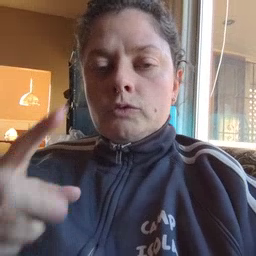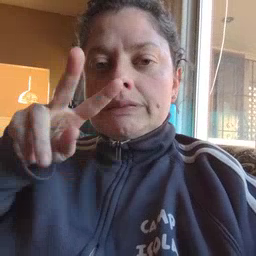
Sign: read